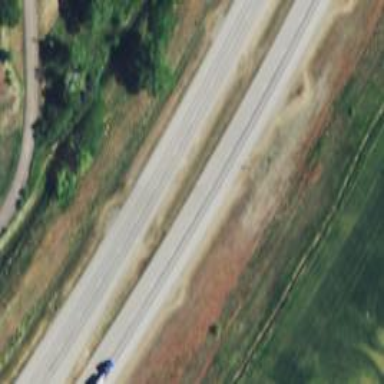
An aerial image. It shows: Trunk highway.